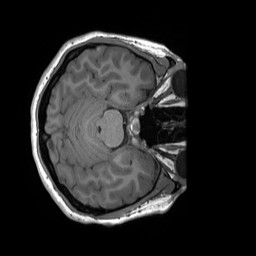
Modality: T1w
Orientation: axial
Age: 22
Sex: female
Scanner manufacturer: siemens
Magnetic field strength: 3 T
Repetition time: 1.8 s
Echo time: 0.00232 s